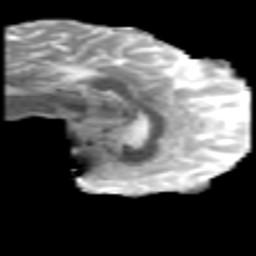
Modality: MD
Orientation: sagittal
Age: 29
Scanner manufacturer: philips
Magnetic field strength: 3 T
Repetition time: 8.6 s
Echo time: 0.127 s